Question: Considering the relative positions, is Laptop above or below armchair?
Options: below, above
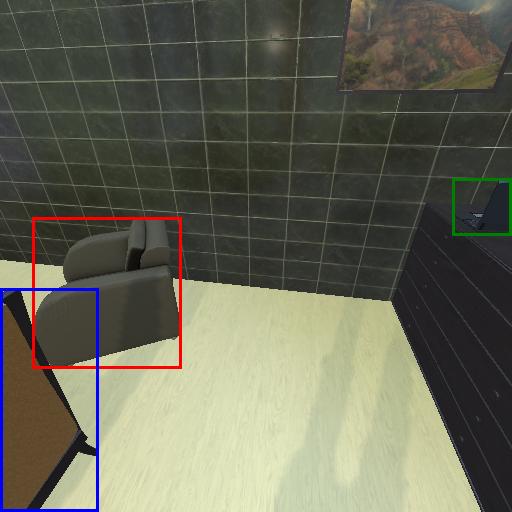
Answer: below